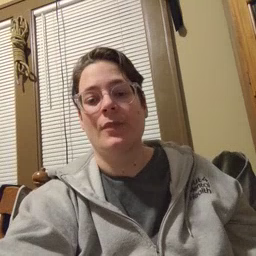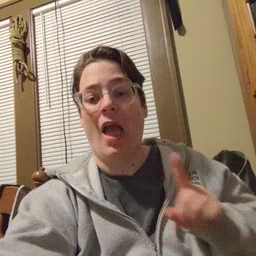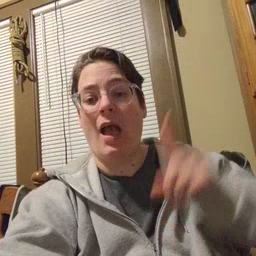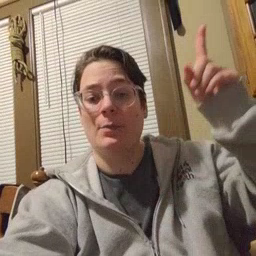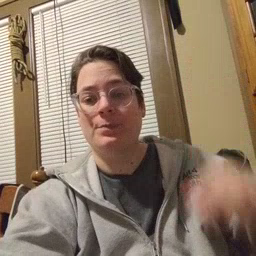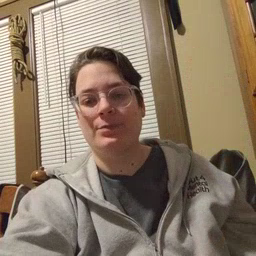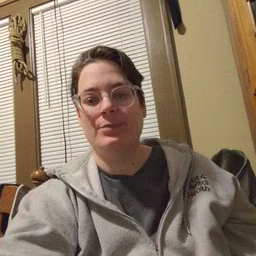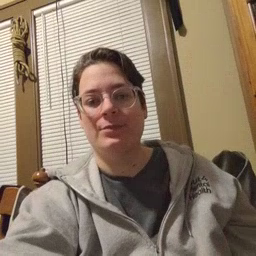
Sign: up